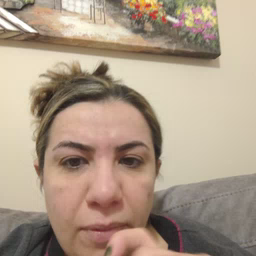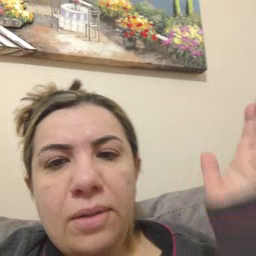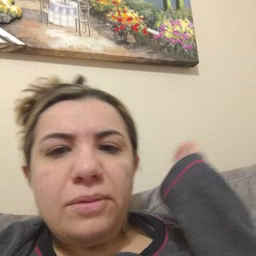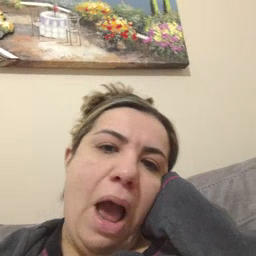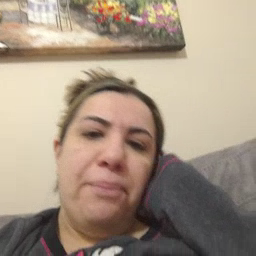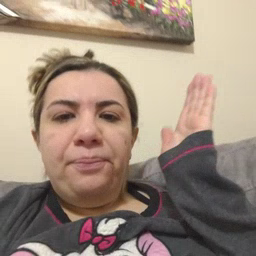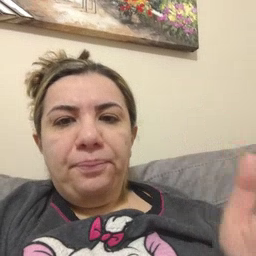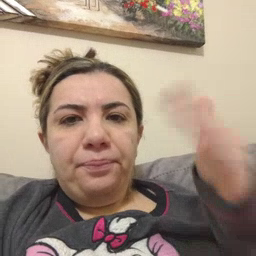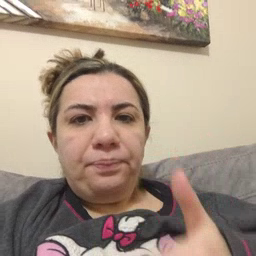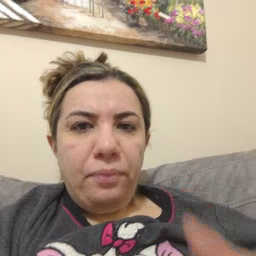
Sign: bedroom